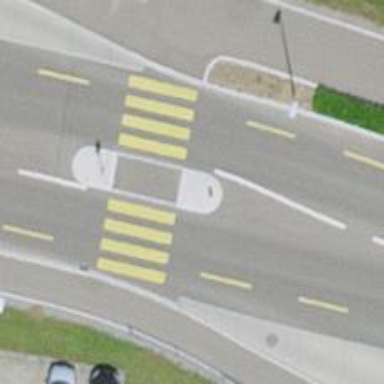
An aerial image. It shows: Uncontrolled crossing with zebra marking and island.